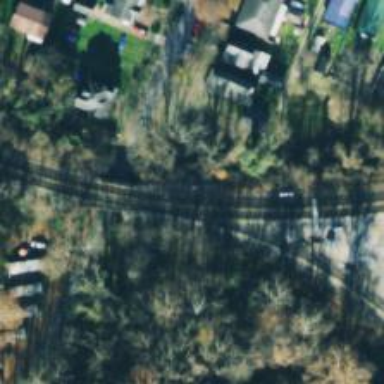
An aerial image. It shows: Railway track.